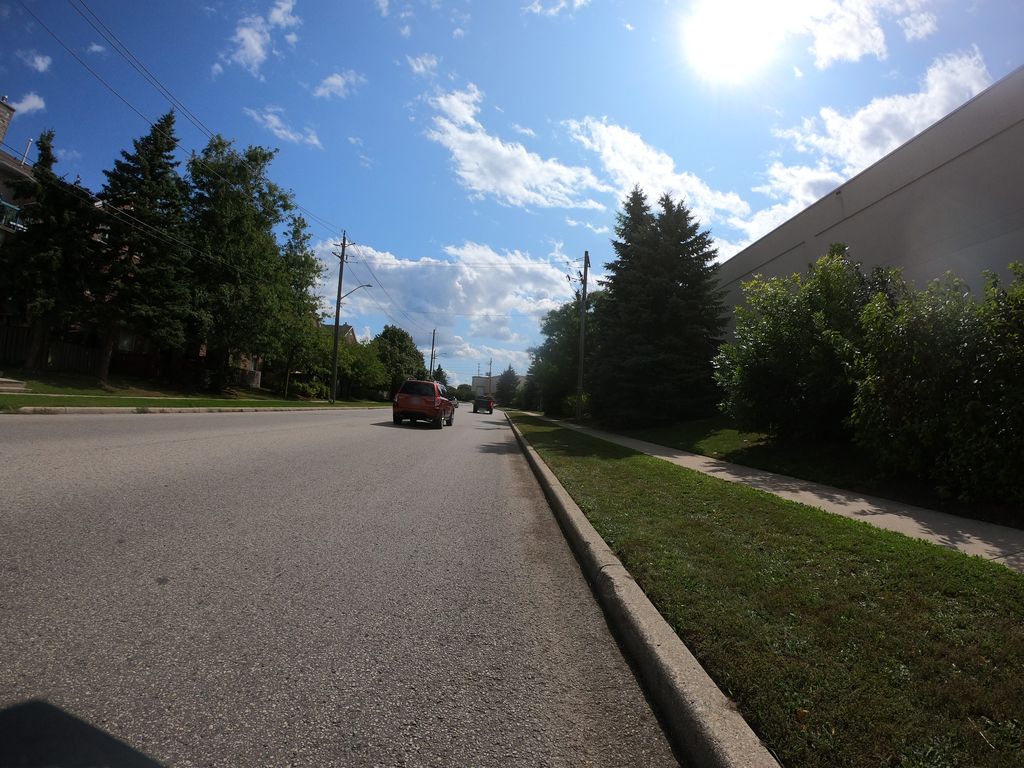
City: kitchener-waterloo